Question: I have a binary image and I need to find the number of pixels between the connected objects
I'm using MATLAB and here's my image

Thx
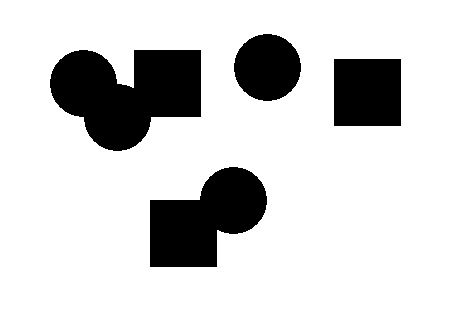
Answer: An interesting problem, but not too difficult to solve. It will just require a lot of code, but each line of code is very simple in its understanding. This is the basic algorithm that I would perform:
1. Find all circles in your image using the Circular Hough Transform - imfindcircles
2. Remove the circles from your image
3. Use regionprops to compute the areas of the remaining square objects and determine the minimum bounding box required to encapsulate the squares where they had circles overlapping on them.
4. These minimum bounding box co-ordinates would be the top left and bottom right co-ordinates of a square if it were to be completely filled. Because there are circles that overlap onto squares, we can find the area of overlap by simply taking the full area of each bounding box and subtract with the detected area. The amount that is left would be areas that were overlapping from the circles.
5. To figure out the area that is being overlapped by the two circles, all we need to do is draw both circles on the image and do logical AND operation. This will find the areas where both circles intersect. Once we have those, we simply count up the pixels that are remaining and that would be the overlapping area for the two circles.
I'm going to assume you have the Image Processing Toolbox, or my method will not work. You also need at least MATLAB R2012a for the Circular Hough Transform to be included with your MATLAB distribution.
---
# Step #1
We need to first invert your image so that white corresponds to object pixels and black corresponds to background. Otherwise, 'regionprops' and 'imfindcircles' won't work. I'm going to read in your image directly from StackOverflow:
'''
im = imread('http://i.stack.imgur.com/WQtgP.png'); %// Already binary!
im = ~im;
'''
Next, let's use the Circular Hough Transform. We would use it like so:
'''
[centres, radii] = imfindcircles(im, [25 60]);
'''
'im' would be the binary image we just converted and the array '[25 60]' denotes the minimum and maximum radii of the circles we want to detect. In this case, the minimum radius is 25 while the maximum radius is 60. 'centres' and 'radii' denote the column and row co-ordinates of the centre of each circle and the radius of each circle respectively. The first column of 'centres' is the column co-ordinate and the second column is the row co-ordinate. After running this code, we detect 4 circles (as expected). 'centres' and 'radii' look like this:
'''
centres =
<PHONE> 67.5005
<PHONE> <PHONE>
83.2850 83.2850
<PHONE> <PHONE>
radii =
33.3178
33.1137
32.9332
32.8488
'''
This means that one circle was detected at column 267.50, row 67.50 with a radius of 33.3178 which is read from the first row of each result. You can follow along with the rest of the values in each variable. What's great about the Circular Hough Transform is that it can detect circles, which is very nice due to the overlapping of circles and squares. If you want to see the detected results, you can use <URL> like so:
'''
imshow(im);
viscircles(centres, radii, 'DrawBackgroundCircle', false);
'''
I set 'DrawBackgroundCircle' to 'false' because when we draw the detected circles, by default it draws an outline of white over the circle. I don't want you to confuse this with any object pixels, and so I set this flag to 'false'.
This is the figure we get:

Cool!
---
# Step #2
The easiest way would be to loop over all of your circles, create a circular grid of co-ordinates and set these pixels in your image to 'false' to remove these from your image. You can do this by using <URL> to create a 2D grid of row and column locations and index into your image to set them to 'false'. Something like this:
'''
[X,Y] = meshgrid(1:size(im,2), 1:size(im,1));
im_no_circles = im;
for idx = 1 : numel(radii)
r = radii(idx);
c = centres(idx,:);
mask = (X - c(1)).^2 + (Y - c(2)).^2 <= r^2;
im_no_circles(mask) = false;
end
'''
This code will take each circle and set the corresponding locations in your image to 'false'. However, what the image looks like now is:

There are some edge artifacts from the circles due to quantization noise. We can remove these pixels by using <URL> to get rid of any noisy pixels that are connected to each of the squares so that we can truly get the square shapes without any of the circles.
So:
'''
im_no_circles_open = bwareaopen(im_no_circles, 50);
im_open = imopen(im_no_circles_open, strel('square', 5));
'''
This is finally what we get:

# Step #3
We now call 'regionprops' like so:
'''
s = regionprops(im_open, 'Area', 'BoundingBox');
'''
's' will contain a structure describing each of our square objects. If we examine each attribute, this is what we get:
'''
areas = [s.Area].'
bb = reshape([s.BoundingBox], [], numel(areas)).'
areas =
4178
4138
4489
bb =
<PHONE> 50.5000 67.0000 67.0000
<PHONE> <PHONE> 67.0000 67.0000
<PHONE> 59.5000 67.0000 67.0000
'''
Each square area is found in the array 'areas' while 'bb' is an array where each contains information about each square. Specifically, the first and second elements of each row are the column co-ordinates and row co-ordinates of the top-left corner of each bounding box that is used to fully encapsulate the object. The third and fourth elements are the width and height of each bounding box. As such, this is telling us that we need a box of 67 x 67 pixels for each bounding box to fully encapsulate the object. This is also equal to the total area .
# Step #4
How MATLAB detects the boxes is that it goes from top to bottom, left to right. As such, there are only two boxes that overlapped with any circles, and so those are the first two boxes in the detected result we need to look at. Therefore, for the square and the circle on the top left that were overlapping, the total area would be:
'''
overlap1 = bb(1,3)*bb(1,4) - areas(1)
overlap1 =
311
'''
Remember, we can find the total area of a square by simply multiplying its width and height together. When we subtract this with the actual area taken up by the square without the circle, we get the pixels that were taken by the circle.
Similarly, for the box at the bottom:
'''
overlap2 = bb(2,3)*bb(2,4) - areas(2)
overlap2 =
351
'''
# Step #5
Finally, what's left are the actual circles themselves. All we have to do is create a blank image, draw both circles in this image together with a logical 'AND' operator, and find the total area of what was remaining. In the first step, these two overlapping circles correspond to: '(x,y) = 83.2850, 83.2850' and '(x,y) = <PHONE>, <PHONE>'. These correspond to the last two circles detected in the Circular Hough Transform. Let's get these two circles and create our mask:
As such:
'''
centre1 = centres(3,:);
centre2 = centres(4,:);
radii1 = radii(3);
radii2 = radii(4);
circle1 = (X - centre1(1)).^2 + (Y - centre1(2)).^2 <= radii1^2;
circle2 = (X - centre2(1)).^2 + (Y - centre2(2)).^2 <= radii2^2;
final_two = circle1 & circle2;
'''
If we show this image, this is what we get:

This is visualizing the overlap between the two circles. What's left now is to simply count up the overlap:
'''
overlap3 = sum(final_two(:))
overlap3 =
515
'''
---
Whew! That was a lot of work!
# Edit
You wish to find those intersecting areas like the above with the two circles, but for the rest of the image. There are two more intersecting areas that we need to find. The first one is at the bottom of the image between the circle and square, while the second one is between the square and the circle at the top left.
To get the first one, simply create a circular mask like we did earlier and do a logical AND with the square that is touching this circle. The circle that's at the bottom is the second detected circle from the output of the Circular Hough Transform. Also, the affected square is the second one detected from 'regionprops'. Therefore:
'''
r = radii(2);
c = centres(2,:);
mask_circle = (X - c(1)).^2 + (Y - c(2)).^2 <= r^2;
mask_square = false(size(im));
mask_square(floor(bb(2,2)):floor(bb(2,2)) + bb(2,4), floor(bb(2,1)):floor(bb(2,1)) + bb(2,3)) = true;
intersect1 = mask_circle & mask_square;
'''
Here's what the first intersected area looks like:

---
You can apply the same logic above to the other square and circular areas at the top. You just need to select the right square and circle. This would be the fourth detected circle and the first detected square:
'''
r = radii(4);
c = centres(4,:);
mask_circle = (X - c(1)).^2 + (Y - c(2)).^2 <= r^2;
mask_square = false(size(im));
mask_square(floor(bb(1,2)):floor(bb(1,2)) + bb(1,4), floor(bb(1,1)):floor(bb(1,1)) + bb(1,3)) = true;
intersect2 = mask_circle & mask_square;
'''
This is what we get: